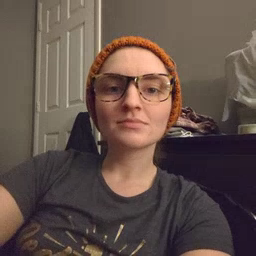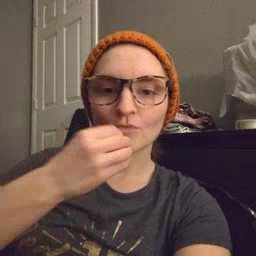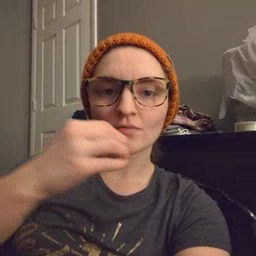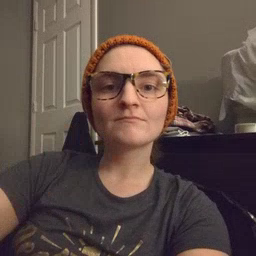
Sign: food